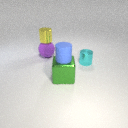
small blue rubber cylinder above large green metal cube